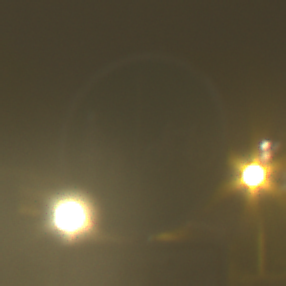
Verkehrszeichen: GetrennterRadUndGehwegRadwegRechts
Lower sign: EinspurigeFahrzeugeFrei6
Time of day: Night
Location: Outdoor (Urban)
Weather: PartlyCloudy
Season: NotSpecified
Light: Artificial